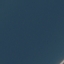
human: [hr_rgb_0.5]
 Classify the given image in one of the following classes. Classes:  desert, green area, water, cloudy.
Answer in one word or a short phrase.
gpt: water